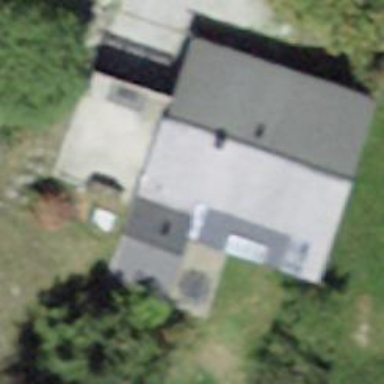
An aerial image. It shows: Building with tile roof.